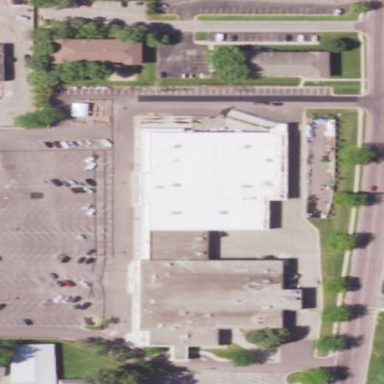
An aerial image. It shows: Country store within building.